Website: apple
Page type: customer-info-address
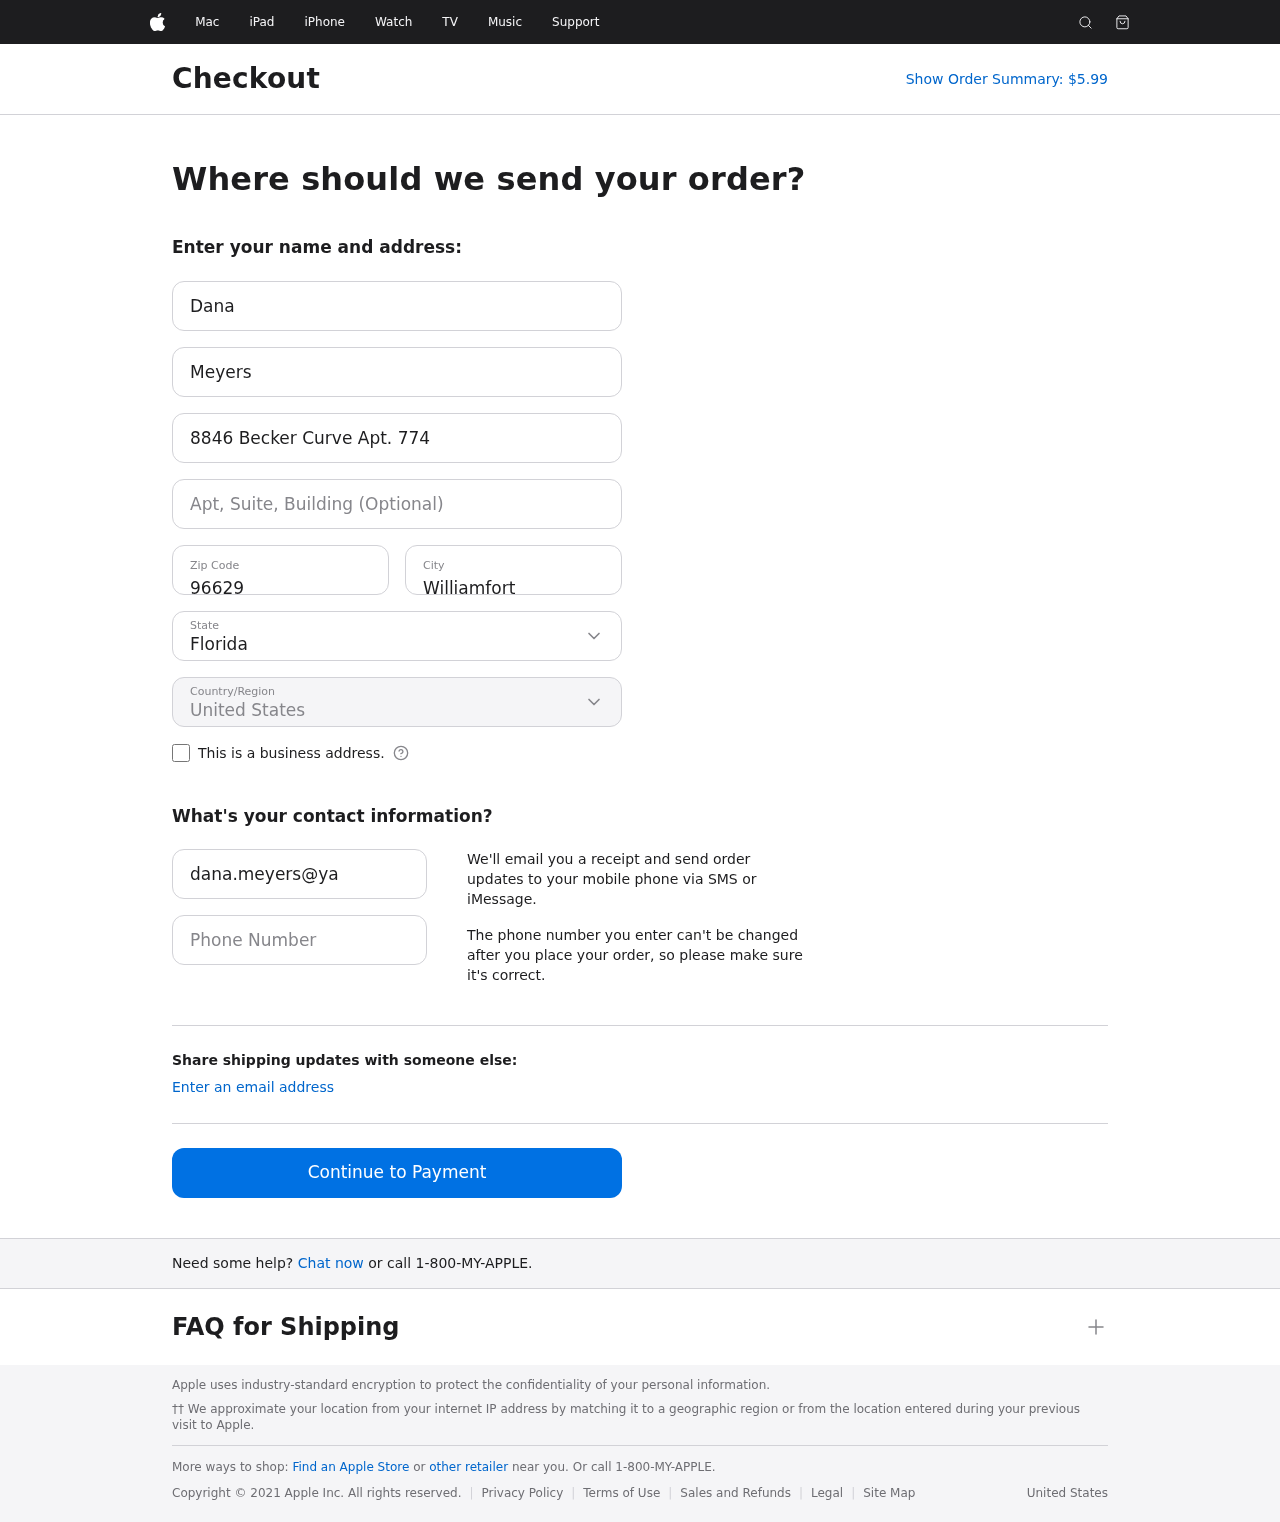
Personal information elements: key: PII_CITY
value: Williamfort
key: PII_COUNTRY
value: United States
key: PII_EMAIL
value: dana.meyers@yahoo.com
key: PII_FIRSTNAME
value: Dana
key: PII_LASTNAME
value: Meyers
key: PII_PHONE
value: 4977227420
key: PII_POSTCODE
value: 96629
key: PII_STATE
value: Florida
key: PII_STREET
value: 8846 Becker Curve Apt. 774
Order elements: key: ORDER_TOTAL
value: Show Order Summary: $5.99